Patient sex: F
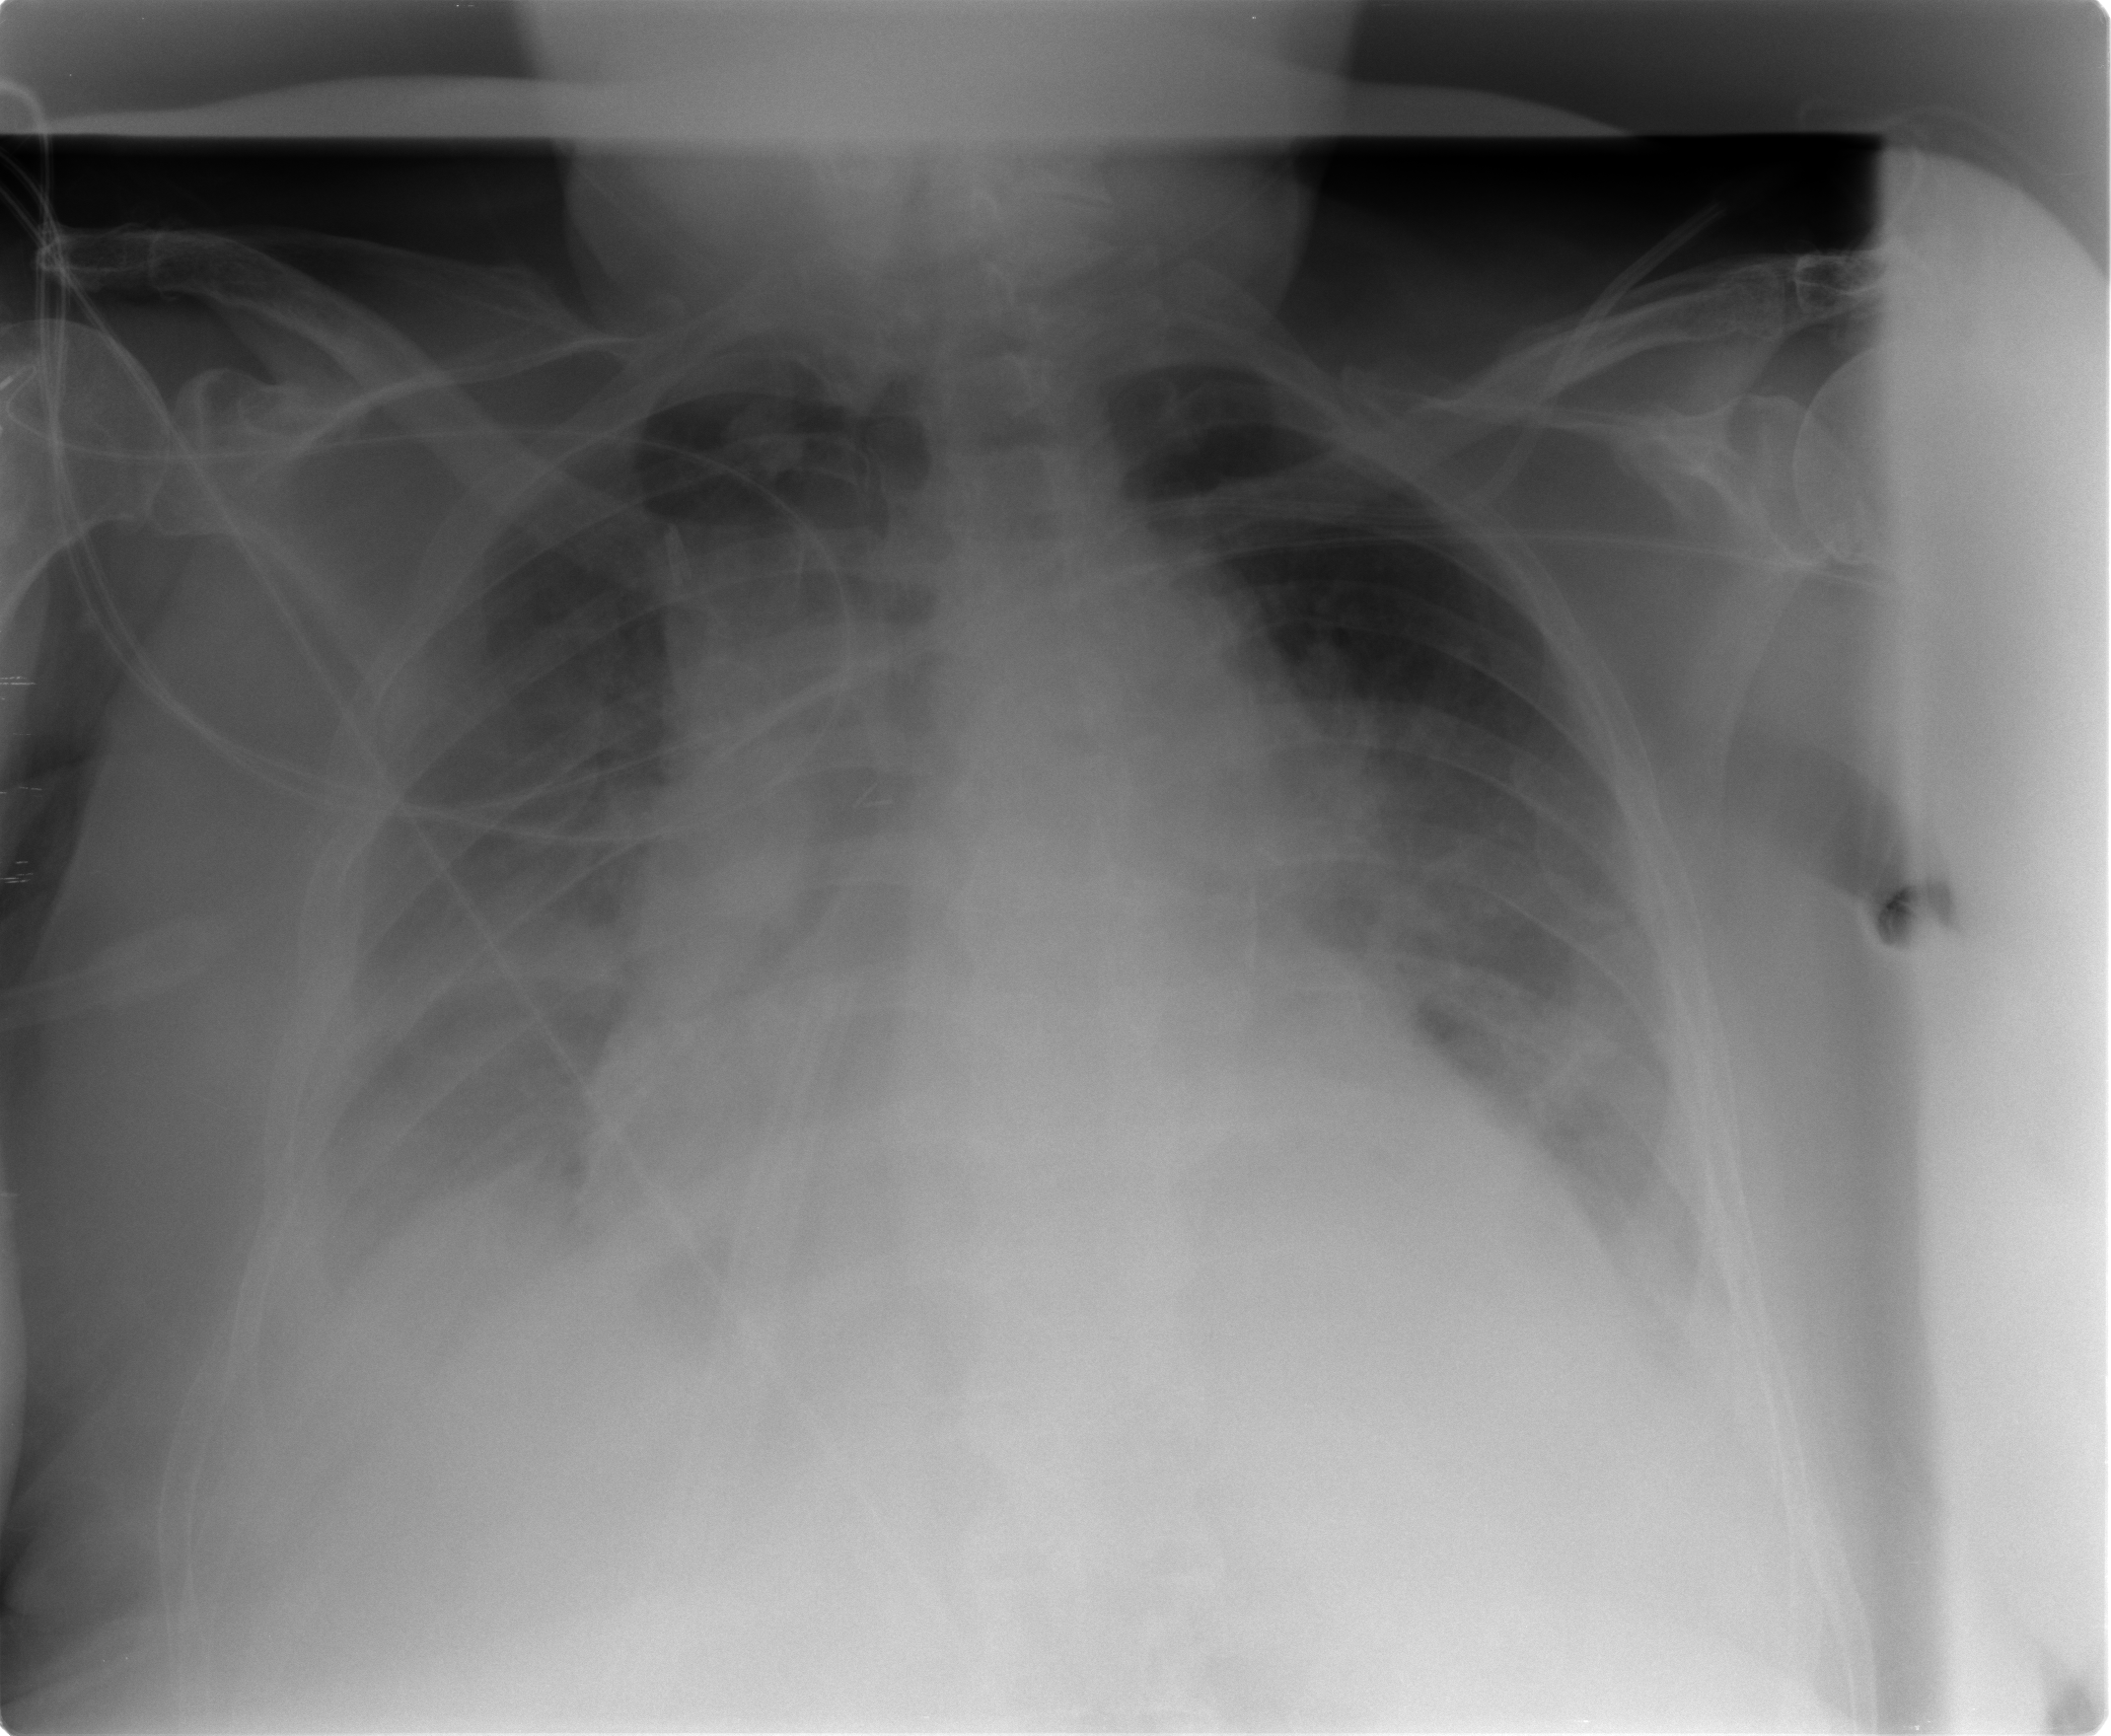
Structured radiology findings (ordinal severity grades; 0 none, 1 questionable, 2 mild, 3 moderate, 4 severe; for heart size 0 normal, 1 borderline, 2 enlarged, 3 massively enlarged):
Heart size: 2
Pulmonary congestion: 2
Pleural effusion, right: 3
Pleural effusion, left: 3
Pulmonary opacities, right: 0
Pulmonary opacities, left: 0
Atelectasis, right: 3
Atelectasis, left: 3